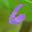
Label: 6